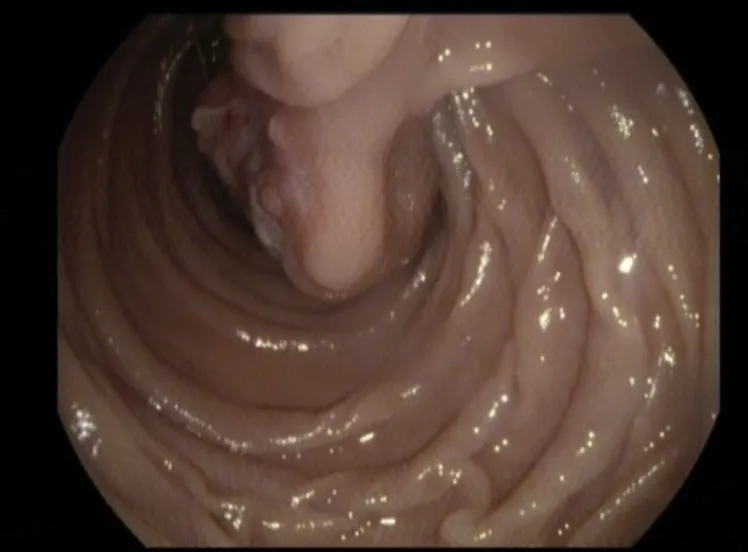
An endoscopic picture showing the pedunculated polyp arising from the 2nd wall of the duodenum.
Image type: endoscopy (gi_endoscopy)